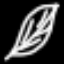
Label: leaf